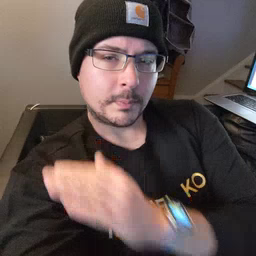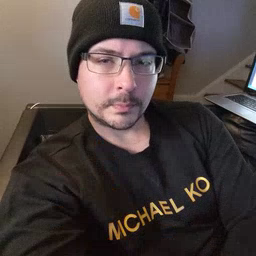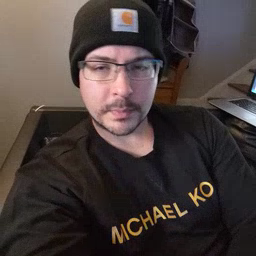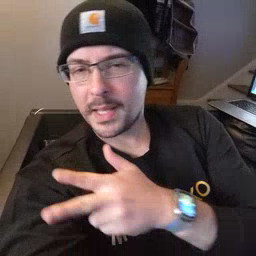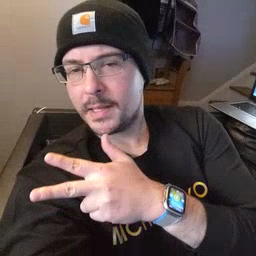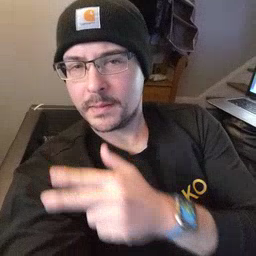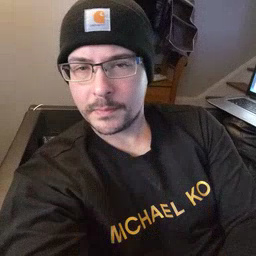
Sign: hen